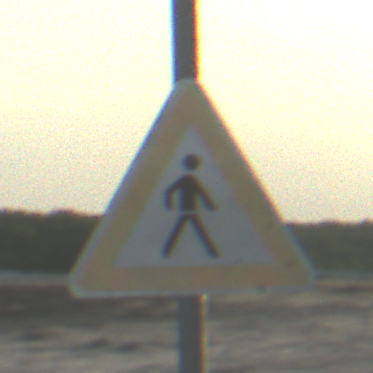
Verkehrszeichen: FussgaengerLinks
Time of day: SunriseSunset
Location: Outdoor (Beach)
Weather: Clear
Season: NotSpecified
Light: Natural